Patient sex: M
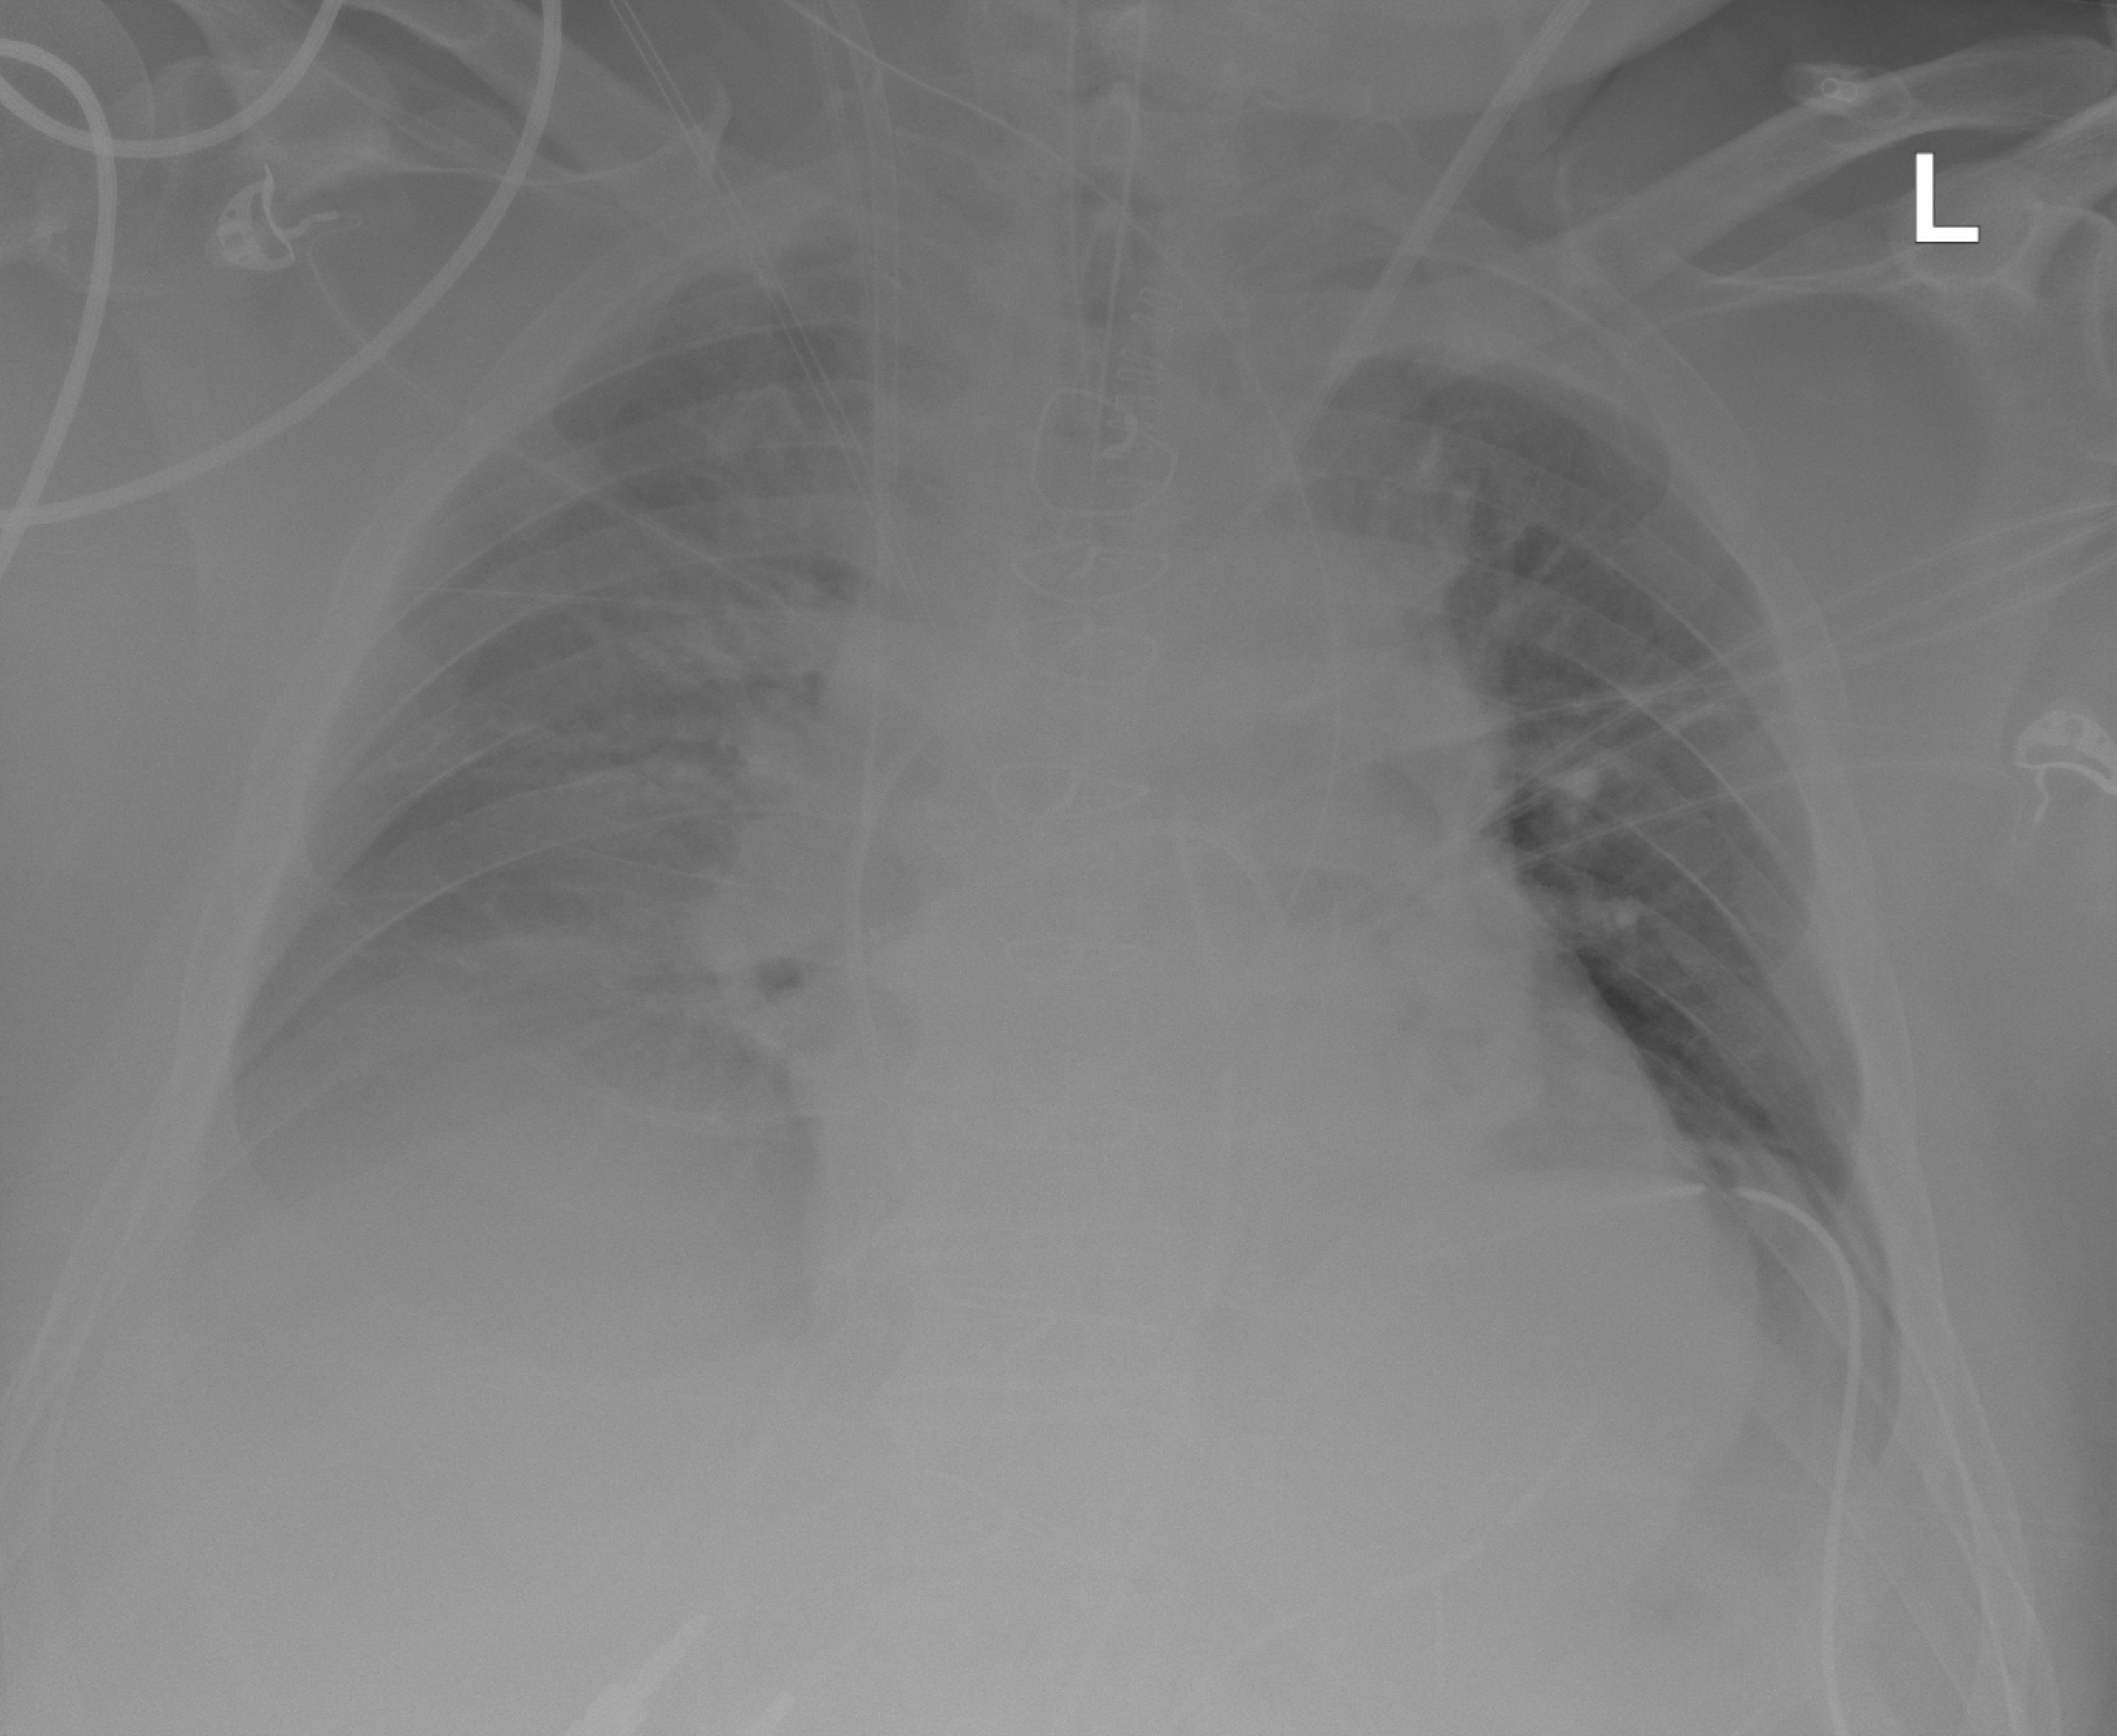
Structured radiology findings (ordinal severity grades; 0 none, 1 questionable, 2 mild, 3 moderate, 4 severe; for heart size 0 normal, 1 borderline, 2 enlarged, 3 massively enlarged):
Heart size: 0
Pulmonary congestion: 2
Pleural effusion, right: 2
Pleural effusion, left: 0
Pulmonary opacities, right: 0
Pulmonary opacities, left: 0
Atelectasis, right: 2
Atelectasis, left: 0